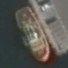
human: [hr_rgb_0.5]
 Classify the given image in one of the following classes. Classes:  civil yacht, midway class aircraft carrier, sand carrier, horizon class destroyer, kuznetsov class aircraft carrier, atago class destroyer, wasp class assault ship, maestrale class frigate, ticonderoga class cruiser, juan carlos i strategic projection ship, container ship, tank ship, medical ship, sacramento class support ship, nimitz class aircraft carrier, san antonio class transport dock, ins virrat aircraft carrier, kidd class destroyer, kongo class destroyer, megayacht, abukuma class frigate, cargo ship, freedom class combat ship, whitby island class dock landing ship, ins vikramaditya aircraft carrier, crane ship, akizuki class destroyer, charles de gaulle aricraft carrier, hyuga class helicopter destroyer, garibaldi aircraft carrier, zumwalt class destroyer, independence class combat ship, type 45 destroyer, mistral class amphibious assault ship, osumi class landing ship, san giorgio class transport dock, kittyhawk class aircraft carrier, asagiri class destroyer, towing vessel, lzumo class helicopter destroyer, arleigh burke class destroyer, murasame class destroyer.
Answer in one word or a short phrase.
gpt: Towing vessel